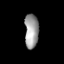
Tissue: lung
Cell type: Endothelial cells
Senescence score: 0.5711
Nuclear area (px): 465
Mean DAPI intensity: 157.009